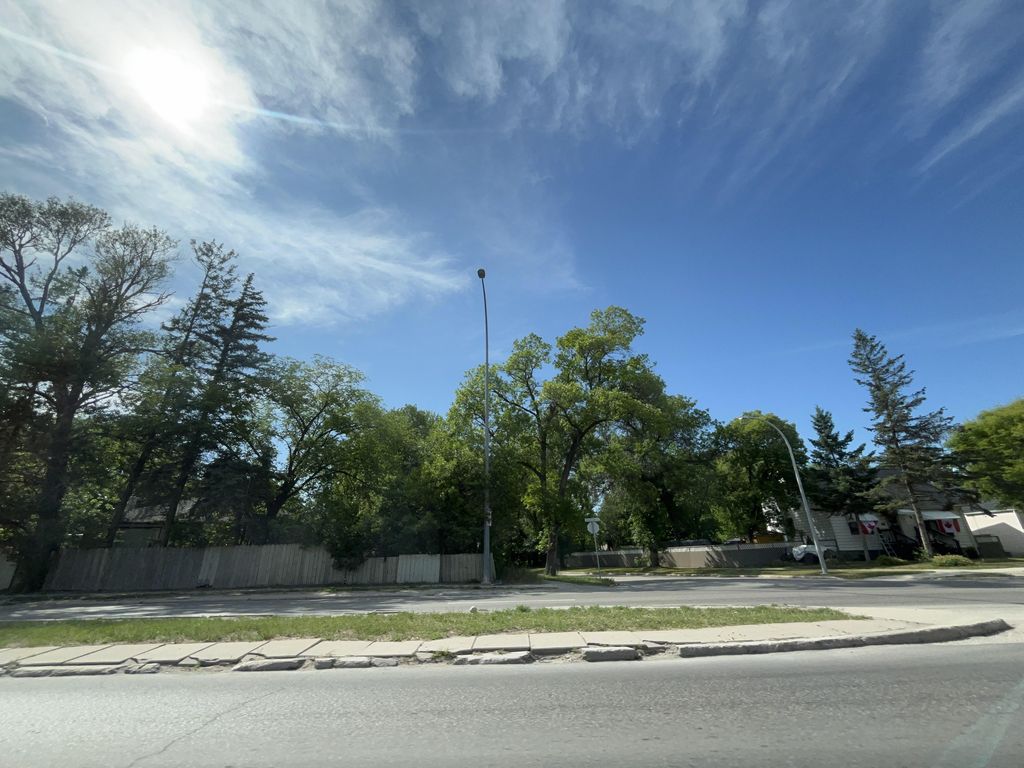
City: winnipeg